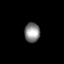
Tissue: lung
Cell type: T cells
Senescence score: 0.2292
Nuclear area (px): 293
Mean DAPI intensity: 138.14